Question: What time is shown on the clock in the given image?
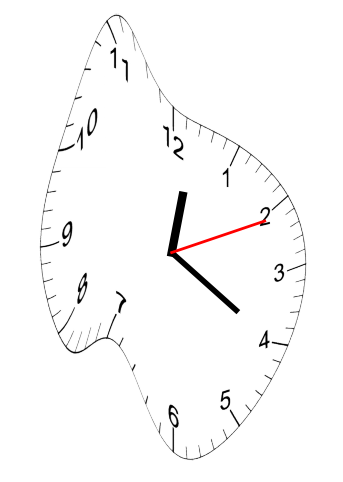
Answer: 12:20:11